Field crop: maize
Growth stage: 2
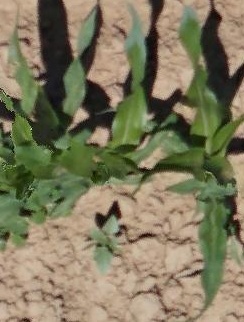
Species: maize